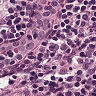
Metastatic tissue present: no